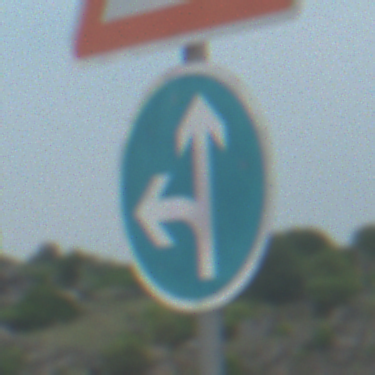
Verkehrszeichen: VorgeschriebeneFahrtrichtungGeradeausOderLinks
Zusatzzeichen oben: Lichtzeichenanlage
Umgebung: Outdoor, Nature
Tageszeit: MorningAfternoon
Wetter: PartlyCloudy
Licht: Natural
Jahreszeit: NotSpecified
Kontrast: LowContrast